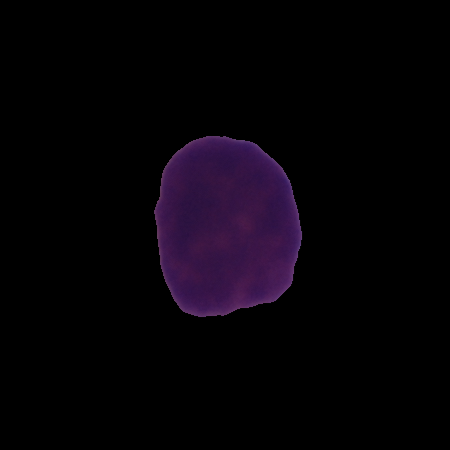
Label: cancer